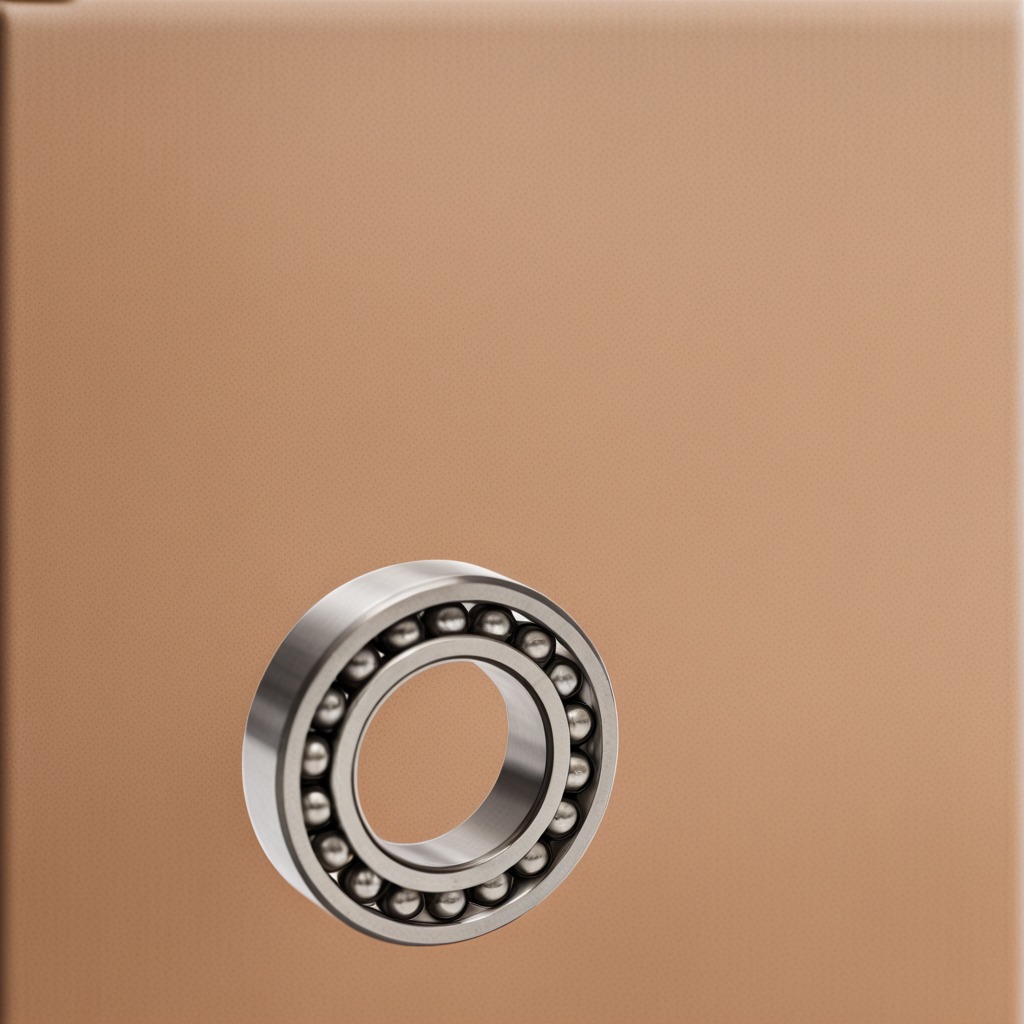
A metal ball bearing is lying on a clean dry cardboard box surface in an outdoor workshop during daytime bright natural light soft shadows slightly creased but